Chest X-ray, AP view. Patient: 65 years old, sex F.
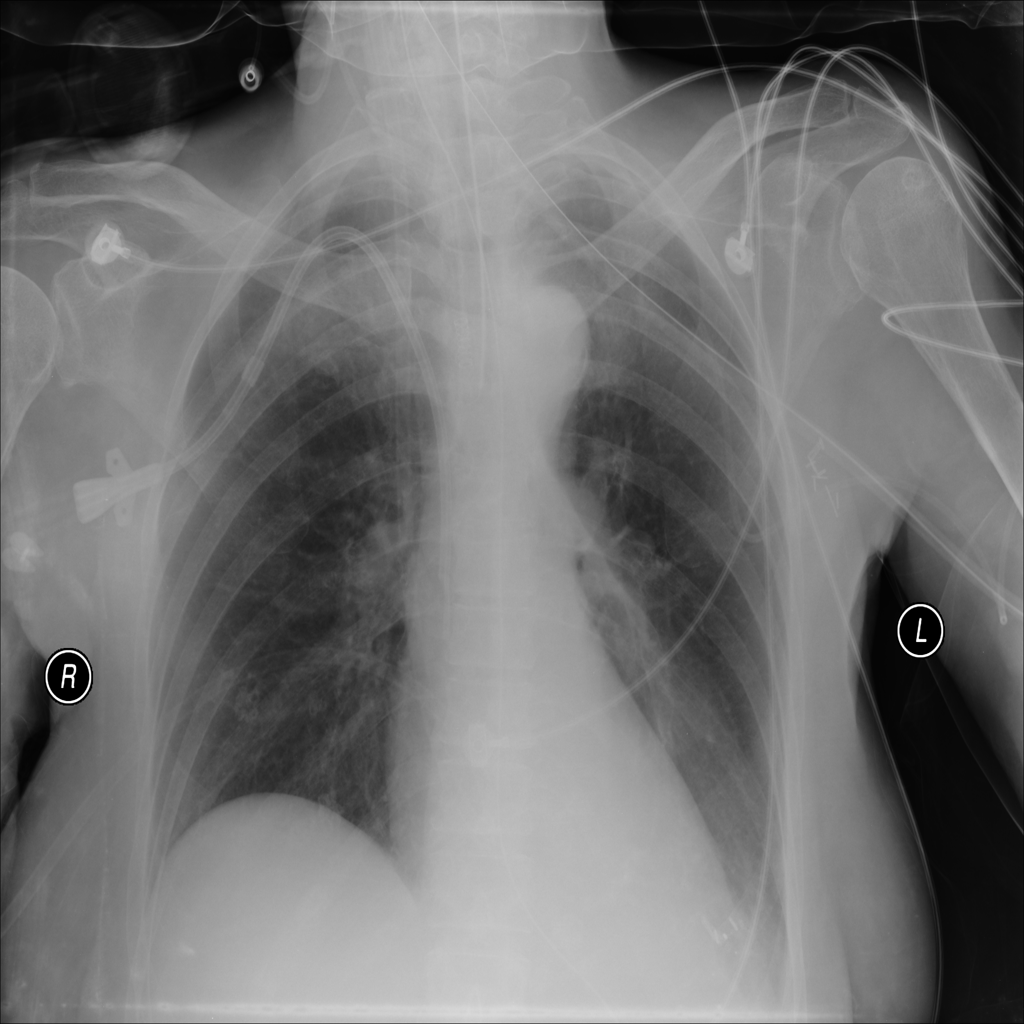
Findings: Pneumonia